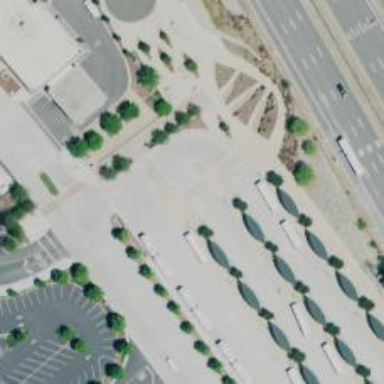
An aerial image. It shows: Busway road.